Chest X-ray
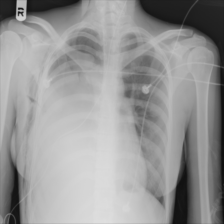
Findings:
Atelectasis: negative
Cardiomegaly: negative
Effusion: negative
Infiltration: negative
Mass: negative
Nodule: negative
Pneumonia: negative
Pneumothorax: negative
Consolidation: negative
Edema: negative
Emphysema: negative
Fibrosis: negative
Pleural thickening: negative
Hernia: negative